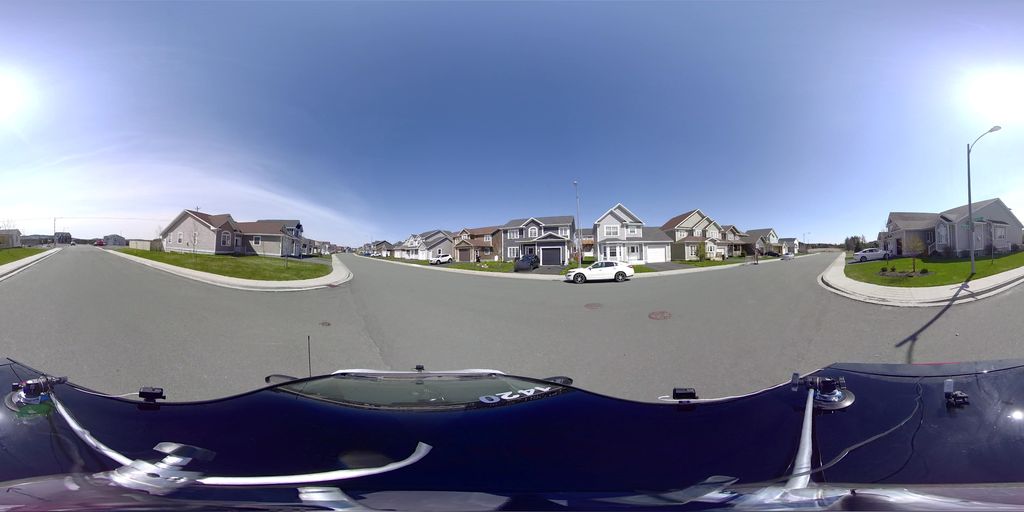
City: st_johns